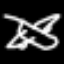
Label: airplane